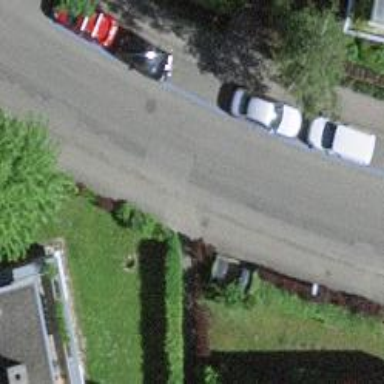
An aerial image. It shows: Paved footway.